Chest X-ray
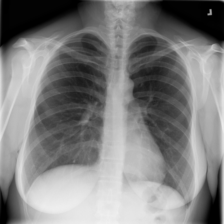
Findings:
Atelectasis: negative
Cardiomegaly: negative
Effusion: negative
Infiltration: positive
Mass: negative
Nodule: negative
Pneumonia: negative
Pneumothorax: negative
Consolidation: negative
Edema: negative
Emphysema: negative
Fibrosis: negative
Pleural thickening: negative
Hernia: negative